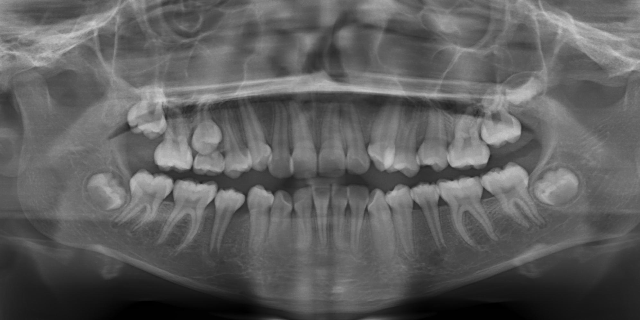
adult